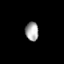
Tissue: prostate
Cell type: T cells
Senescence score: 0.3266
Nuclear area (px): 243
Mean DAPI intensity: 166.802